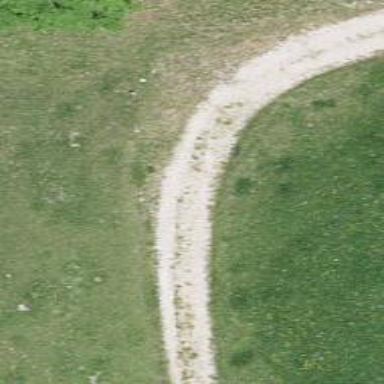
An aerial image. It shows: Ground track with grade3 quality.